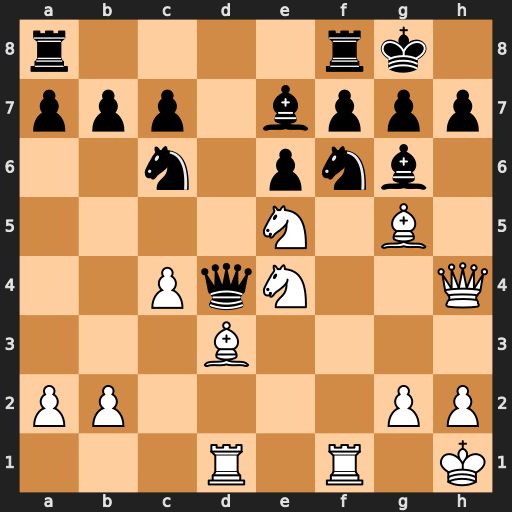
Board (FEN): r4rk1/ppp1bppp/2n1pnb1/4N1B1/2PqN2Q/3B4/PP4PP/3R1R1K
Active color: w
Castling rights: -
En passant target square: -
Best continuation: Nxc6 bxc6 Nxf6+ Bxf6 Bxf6 Qxh4 Bxh4